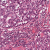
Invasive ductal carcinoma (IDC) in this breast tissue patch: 1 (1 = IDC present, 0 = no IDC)